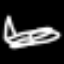
Label: airplane